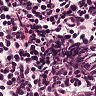
Metastatic tissue present: no